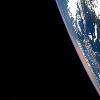
Label: space